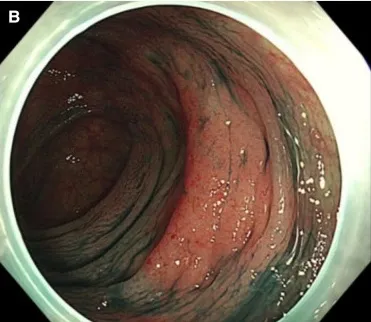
Clinical data of the patient with colonic mucosa-associated lymphoid tissue lymphoma. Indigo carmine staining.
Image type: endoscopy (gi_endoscopy)